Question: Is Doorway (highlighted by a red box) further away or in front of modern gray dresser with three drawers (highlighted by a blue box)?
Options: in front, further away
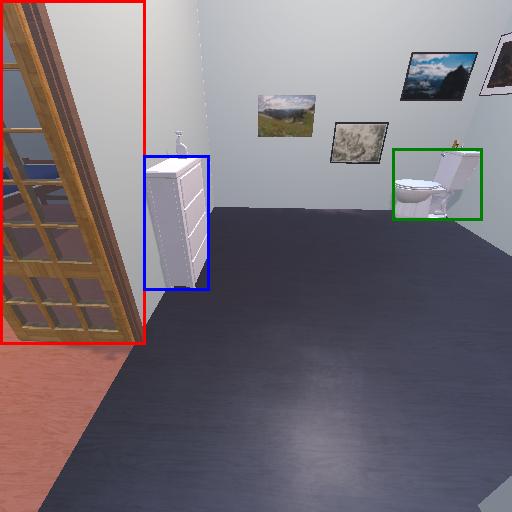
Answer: in front